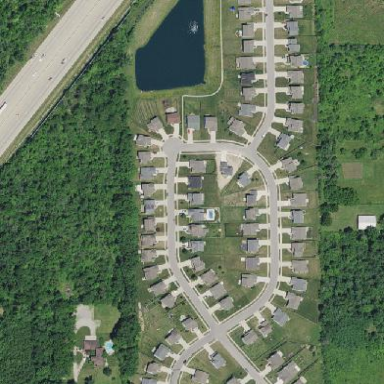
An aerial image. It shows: Located in suburban residential area.